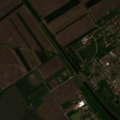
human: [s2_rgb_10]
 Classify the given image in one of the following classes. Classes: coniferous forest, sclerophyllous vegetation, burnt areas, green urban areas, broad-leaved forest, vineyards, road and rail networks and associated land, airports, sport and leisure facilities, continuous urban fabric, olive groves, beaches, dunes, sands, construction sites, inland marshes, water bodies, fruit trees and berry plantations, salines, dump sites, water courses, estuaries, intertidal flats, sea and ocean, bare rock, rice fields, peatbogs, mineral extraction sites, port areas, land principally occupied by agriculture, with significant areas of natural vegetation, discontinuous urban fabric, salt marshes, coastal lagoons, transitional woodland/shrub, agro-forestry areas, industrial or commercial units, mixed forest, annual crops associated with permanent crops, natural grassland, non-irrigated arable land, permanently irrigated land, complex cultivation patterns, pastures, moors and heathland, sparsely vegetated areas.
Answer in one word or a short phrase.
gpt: discontinuous urban fabric, non-irrigated arable land, complex cultivation patterns, land principally occupied by agriculture, with significant areas of natural vegetation, water courses, water bodies